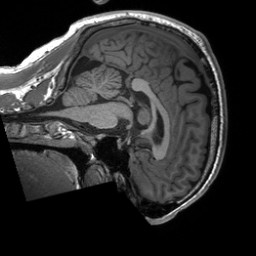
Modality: T1w
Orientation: sagittal
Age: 29
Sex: male
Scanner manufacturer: siemens
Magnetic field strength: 3 T
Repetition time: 2.3 s
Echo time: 0.00227 s